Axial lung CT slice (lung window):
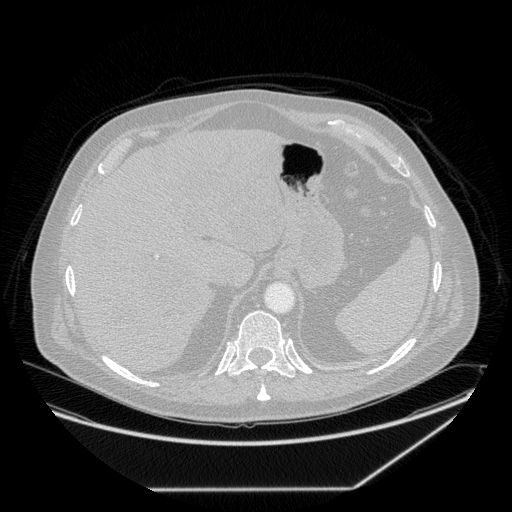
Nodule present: no